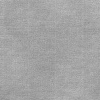
Atmospheric dust classification: dusty